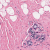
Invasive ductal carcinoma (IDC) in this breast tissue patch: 0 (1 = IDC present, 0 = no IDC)